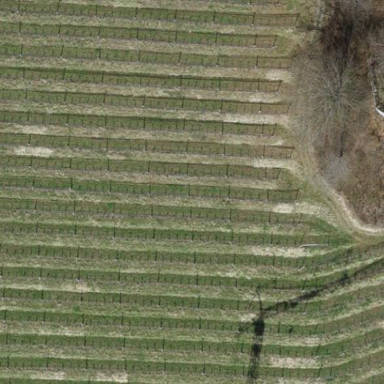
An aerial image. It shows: Beautiful vineyard in the countryside.